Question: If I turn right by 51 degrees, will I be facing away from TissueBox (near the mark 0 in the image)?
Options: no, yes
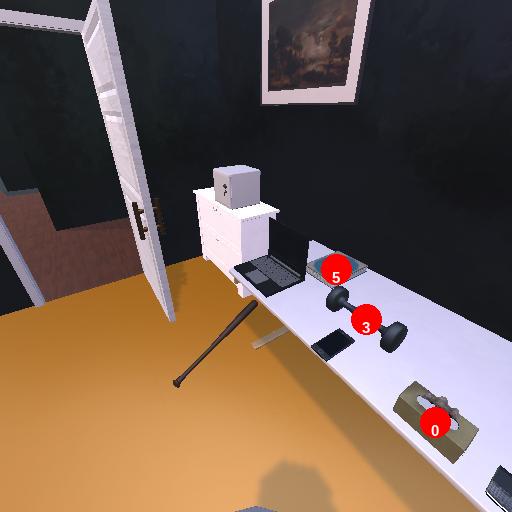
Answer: no